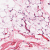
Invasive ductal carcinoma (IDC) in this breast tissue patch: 0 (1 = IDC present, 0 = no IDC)